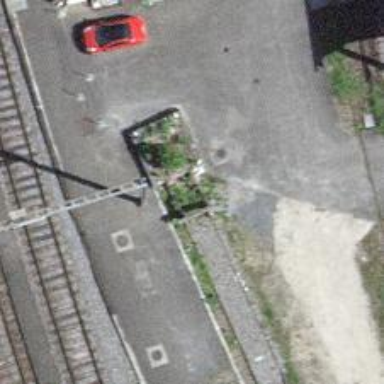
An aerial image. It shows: Railway buffer stop.